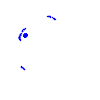
Particle: pion